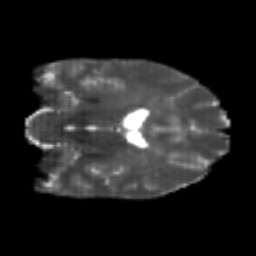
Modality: T2w
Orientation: coronal
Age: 20
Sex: male
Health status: healthy
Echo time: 0.074 s